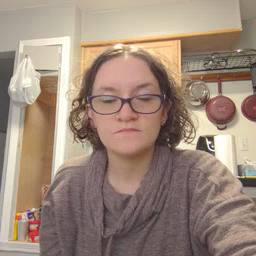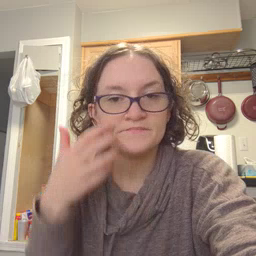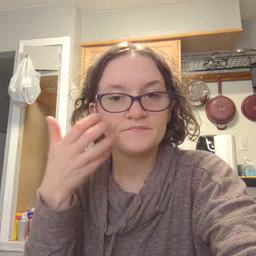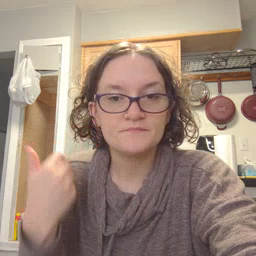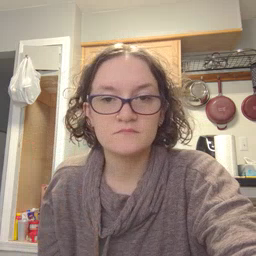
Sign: tiger